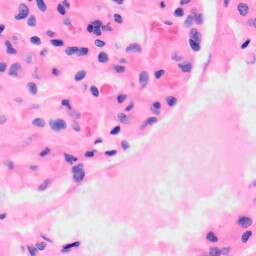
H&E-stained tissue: Kidney